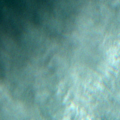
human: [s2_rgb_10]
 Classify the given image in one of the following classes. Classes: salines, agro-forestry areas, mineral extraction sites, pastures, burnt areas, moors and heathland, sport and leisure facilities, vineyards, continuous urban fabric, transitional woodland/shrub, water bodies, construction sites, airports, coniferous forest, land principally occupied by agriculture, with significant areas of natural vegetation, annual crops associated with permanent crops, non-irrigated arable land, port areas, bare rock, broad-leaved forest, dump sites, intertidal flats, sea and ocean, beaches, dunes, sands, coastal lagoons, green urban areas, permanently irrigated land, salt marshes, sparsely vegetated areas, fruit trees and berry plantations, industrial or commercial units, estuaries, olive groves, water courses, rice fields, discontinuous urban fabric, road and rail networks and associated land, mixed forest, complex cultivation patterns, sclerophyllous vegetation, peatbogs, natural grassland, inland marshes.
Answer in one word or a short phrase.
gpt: sea and ocean